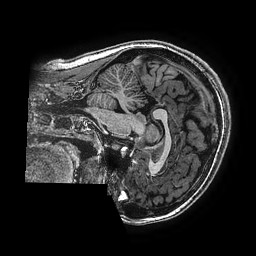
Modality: T1w
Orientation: sagittal
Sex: female
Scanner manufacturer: ge
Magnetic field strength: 3 T
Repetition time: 0.00766 s
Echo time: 0.003476 s